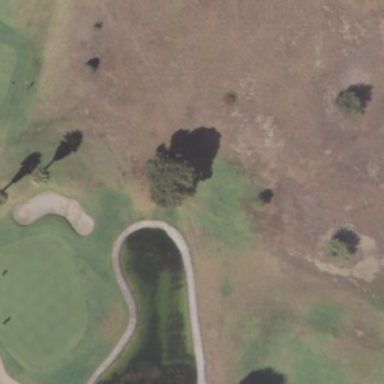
This is a part of a golf course with turfs and some bunkers and trees .